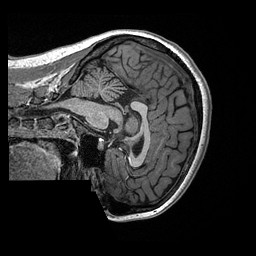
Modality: T1w
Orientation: sagittal
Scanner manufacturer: ge
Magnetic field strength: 3 T
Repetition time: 2.349 s
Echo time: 0.002968 s